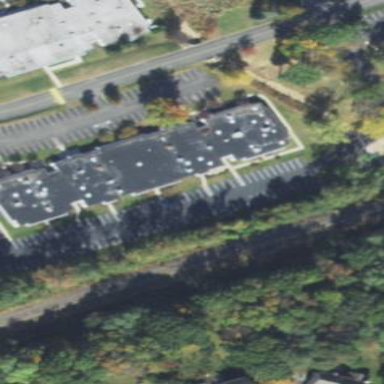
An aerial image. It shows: Commercial building.